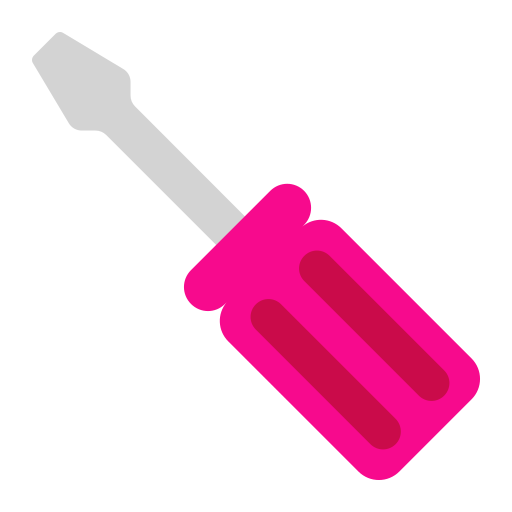
screwdriver flat